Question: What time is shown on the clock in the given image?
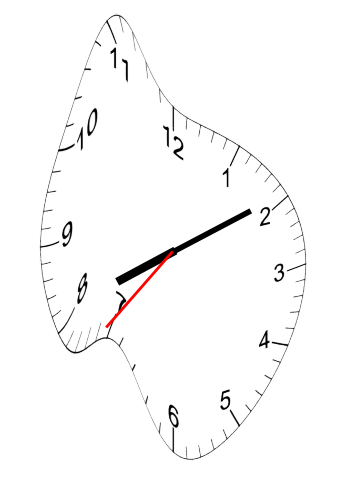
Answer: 08:09:36